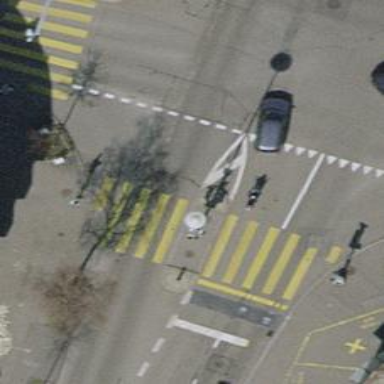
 there are traffic signals and zebra crossing."